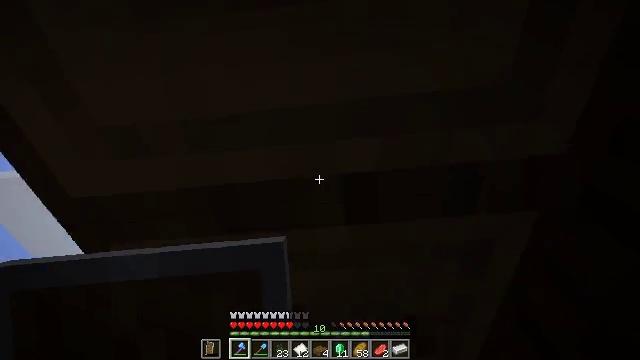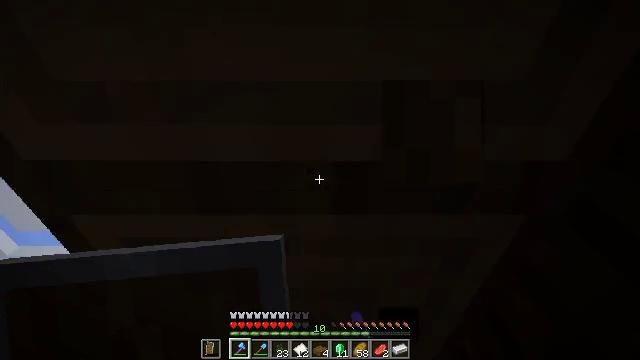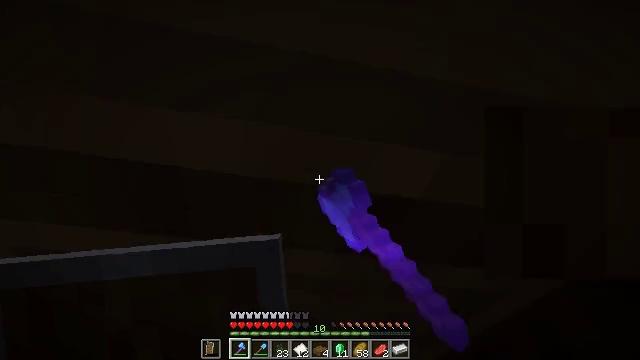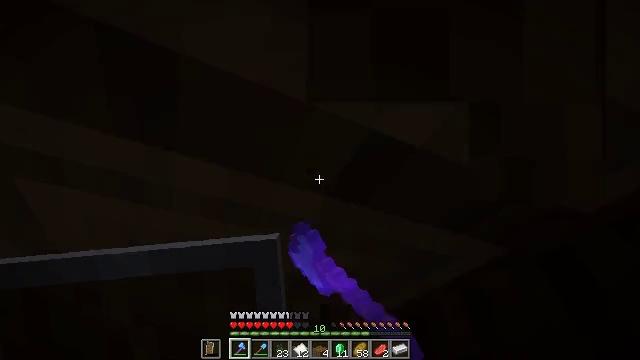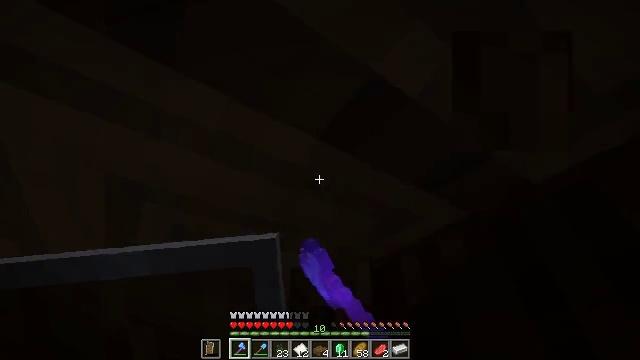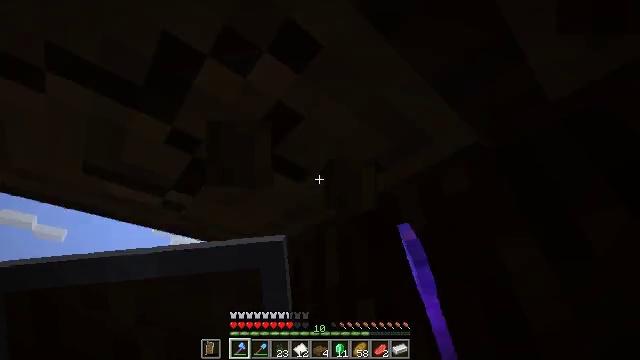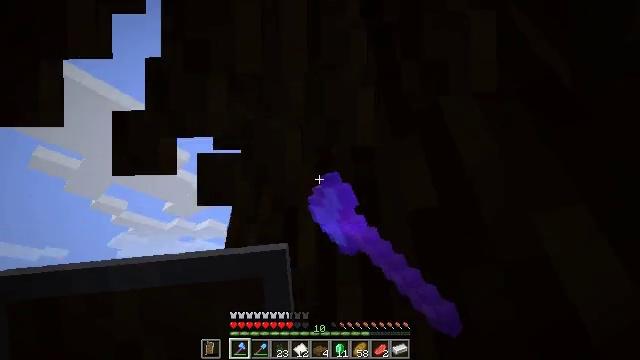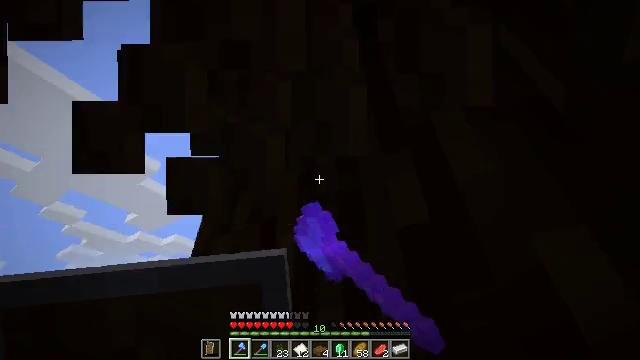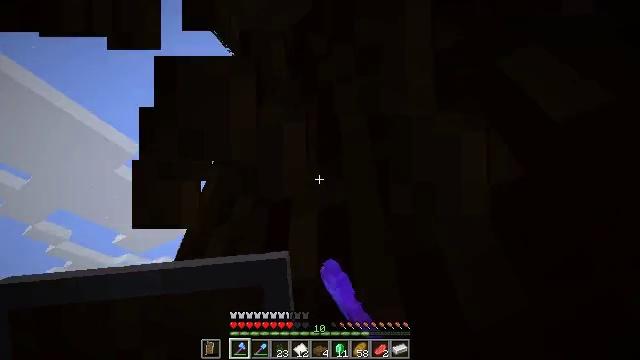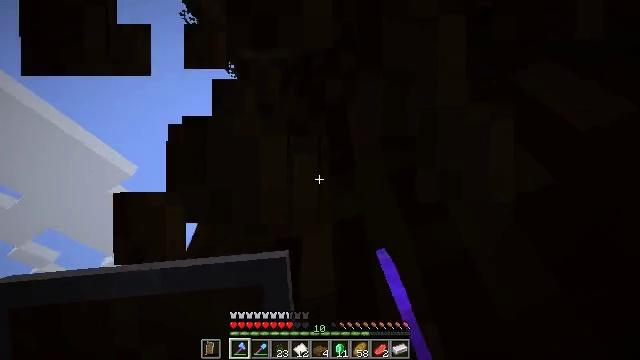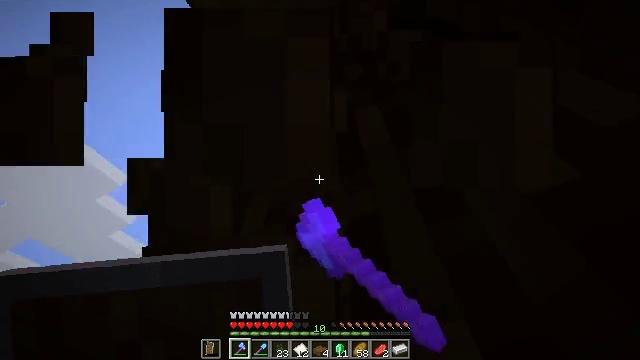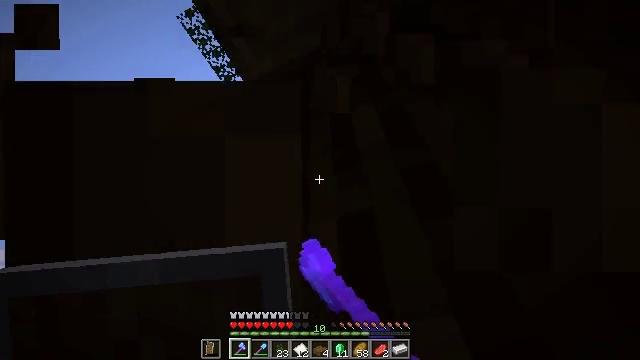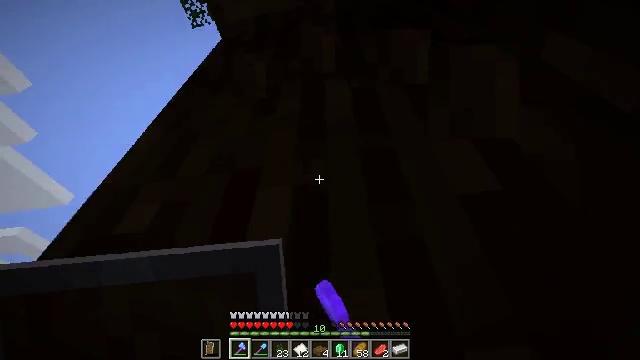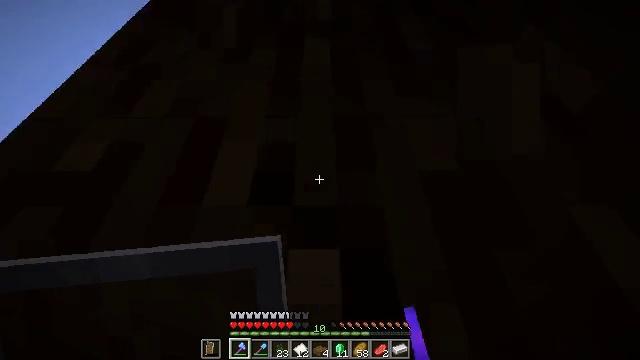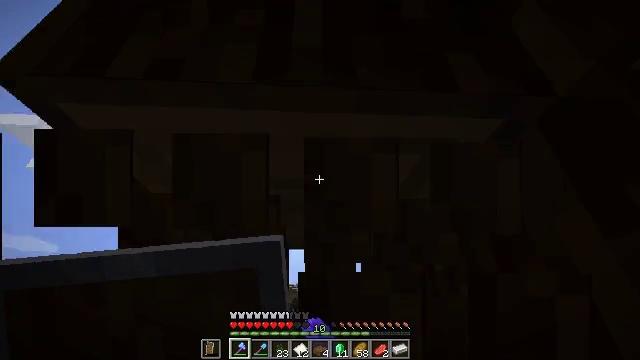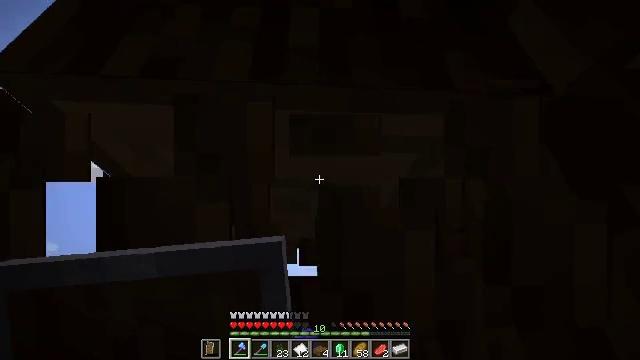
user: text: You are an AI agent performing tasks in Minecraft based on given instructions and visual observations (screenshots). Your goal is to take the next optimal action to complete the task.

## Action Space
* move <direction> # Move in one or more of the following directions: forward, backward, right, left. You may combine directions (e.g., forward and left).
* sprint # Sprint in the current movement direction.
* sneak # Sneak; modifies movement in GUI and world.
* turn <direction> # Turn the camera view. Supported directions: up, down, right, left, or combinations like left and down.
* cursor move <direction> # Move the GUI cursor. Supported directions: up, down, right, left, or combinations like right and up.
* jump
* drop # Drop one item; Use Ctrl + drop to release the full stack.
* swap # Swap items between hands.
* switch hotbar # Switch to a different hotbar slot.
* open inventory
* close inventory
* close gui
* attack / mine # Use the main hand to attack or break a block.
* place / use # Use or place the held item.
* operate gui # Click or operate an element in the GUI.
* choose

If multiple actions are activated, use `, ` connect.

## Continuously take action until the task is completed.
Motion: motion action
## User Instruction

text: Mine the spruce log from the forest.
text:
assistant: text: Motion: move forward and move left, turn right and down, attack / mine, jump
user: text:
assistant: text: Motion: move forward, turn right and down, attack / mine
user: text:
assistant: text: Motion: move forward, turn right and down, attack / mine
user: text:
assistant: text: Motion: move forward, turn right and down, attack / mine
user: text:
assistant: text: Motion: move forward, turn right and down, attack / mine
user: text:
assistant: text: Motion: move forward, turn right and down, attack / mine
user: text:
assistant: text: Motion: move forward, turn right and up, attack / mine
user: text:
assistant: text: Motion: turn right and up, attack / mine
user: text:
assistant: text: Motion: turn right and up, attack / mine
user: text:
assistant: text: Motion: turn right and up, attack / mine
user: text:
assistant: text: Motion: turn right, attack / mine
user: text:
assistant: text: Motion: turn right and down, attack / mine
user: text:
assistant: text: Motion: turn right and down, attack / mine
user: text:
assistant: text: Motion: move forward, turn right and down, attack / mine
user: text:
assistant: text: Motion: move forward, attack / mine
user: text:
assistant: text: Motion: turn up, attack / mine
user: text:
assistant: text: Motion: turn up, attack / mine
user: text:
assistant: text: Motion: turn up, attack / mine
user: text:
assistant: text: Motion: turn left and up, attack / mine
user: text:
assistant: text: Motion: attack / mine
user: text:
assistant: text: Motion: attack / mine
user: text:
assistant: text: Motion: turn left, attack / mine
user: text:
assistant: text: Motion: turn left and up, attack / mine
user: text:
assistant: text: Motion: turn right and up, attack / mine
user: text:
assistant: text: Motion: turn up, attack / mine
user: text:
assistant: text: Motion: turn up, attack / mine
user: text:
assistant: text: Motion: attack / mine
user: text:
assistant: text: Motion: attack / mine
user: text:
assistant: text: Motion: attack / mine
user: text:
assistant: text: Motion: move forward, turn right and up, attack / mine